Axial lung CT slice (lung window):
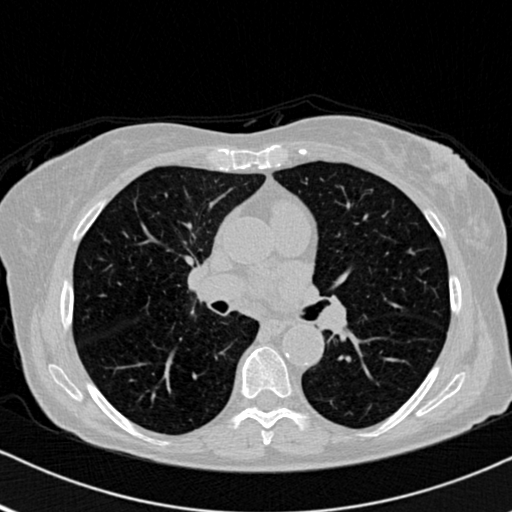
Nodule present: no